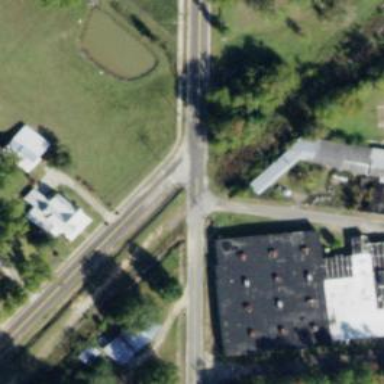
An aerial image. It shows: Uncontrolled crossing.